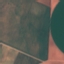
Land use / land cover: AnnualCrop